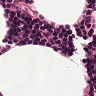
Metastatic tissue present: no